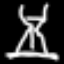
Label: hourglass